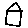
Label: house